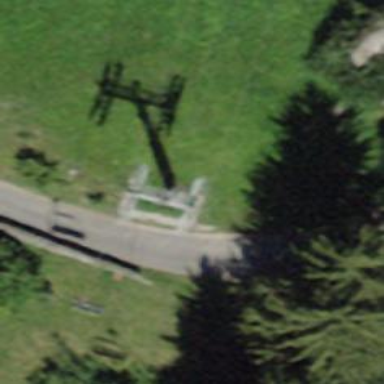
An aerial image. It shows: Chair lift captured from aerial perspective.